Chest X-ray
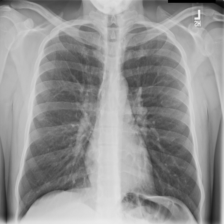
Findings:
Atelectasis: negative
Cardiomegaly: negative
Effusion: negative
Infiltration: negative
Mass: negative
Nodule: negative
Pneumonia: negative
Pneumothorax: negative
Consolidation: negative
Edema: negative
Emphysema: negative
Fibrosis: negative
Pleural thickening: negative
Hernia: negative